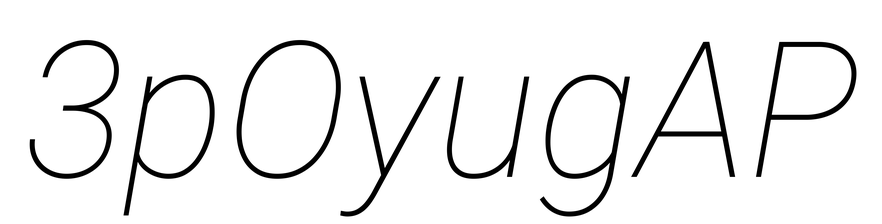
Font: Roboto-Italic_Thin_Italic